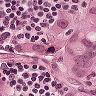
Metastatic tissue present: yes